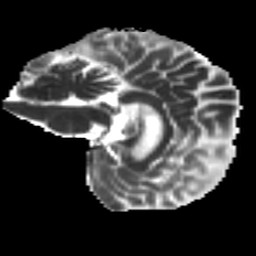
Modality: MD
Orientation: sagittal
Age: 63
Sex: female
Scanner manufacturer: ge
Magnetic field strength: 3 T
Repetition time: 7.8 s
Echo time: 0.0649 s